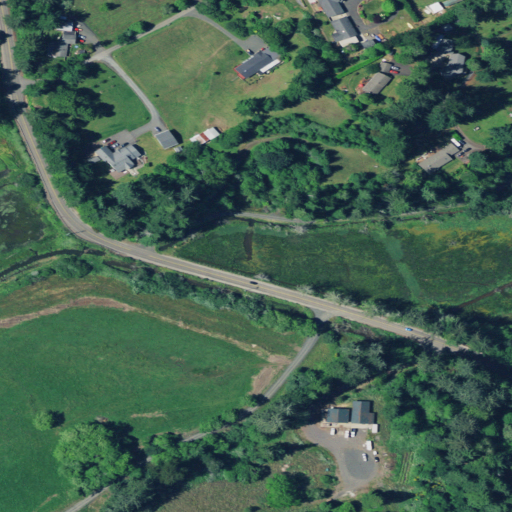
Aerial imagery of valley in Oregon named Echo Valley containing herbaceous wetlands, open development, shrub, evergreen forest, pasture, grassland, low intensity development, woody wetlands, and medium intensity development